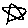
Label: star